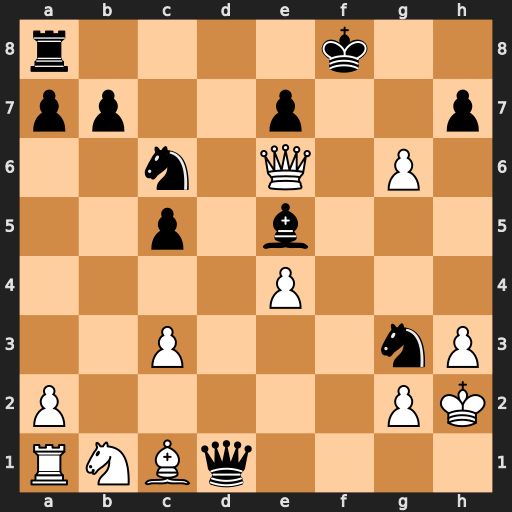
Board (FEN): r4k2/pp2p2p/2n1Q1P1/2p1b3/4P3/2P3nP/P5PK/RNBq4
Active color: w
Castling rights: -
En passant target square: -
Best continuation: Qf7#